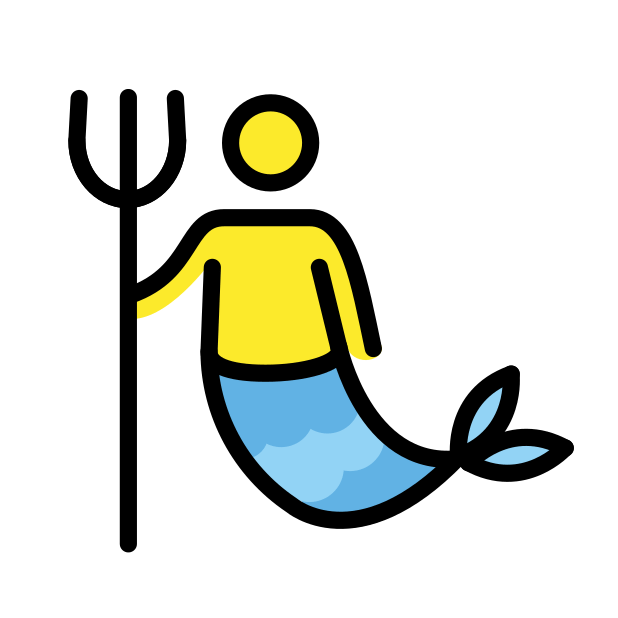
merman